Aerial crown-view tile of a tropical tree (Barro Colorado Island, Panama), acquired 20250915:
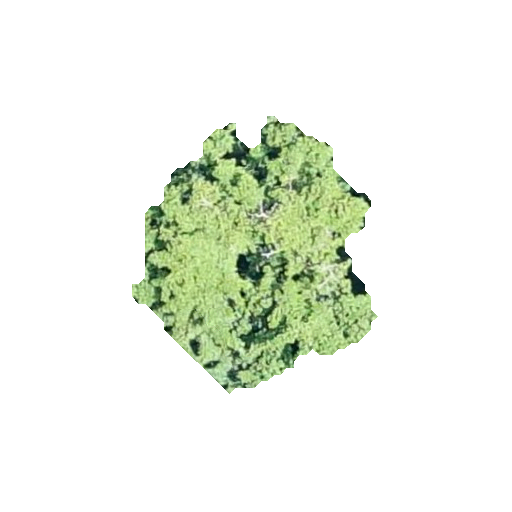
Species: Tabernaemontana arborea
GBIF accepted scientific name: Tabernaemontana arborea
Crown area: 64.041 m²